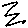
Label: zigzag